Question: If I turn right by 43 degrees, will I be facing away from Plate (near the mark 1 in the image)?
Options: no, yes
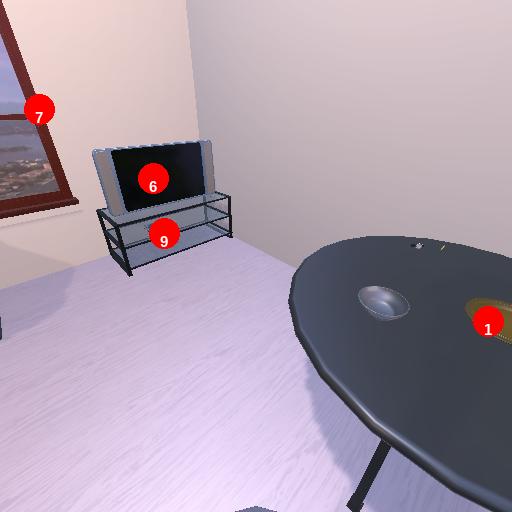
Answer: no